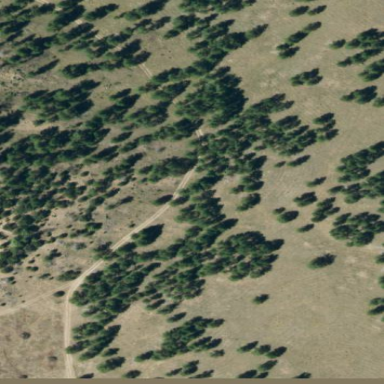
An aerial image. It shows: Dense evergreen needle-leaved woodland with trees all around.